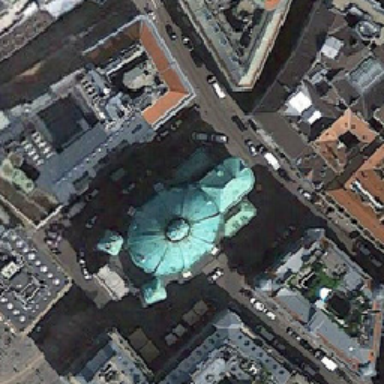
The main building of the church is light blue and other buildings are built around .